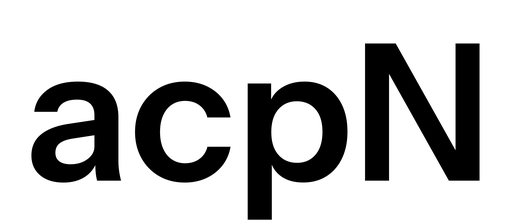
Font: InstrumentSans_SemiBold